Question: I am trying to create a loan calculator that uses commas to separate every third number. For example, $1,000,000.75.
Is there a way to display all of the input values like this, without compromising the actual calculation of numbers?
Right now, if a comma is entered in any of the inputs, than the calculated input (input that displays the calculation), throws an error (NaN). I am wondering if there is any way to do this using something such as PHP or JavaScript?
Here is a picture of a working example of my loan calculator:

Here is my full page code for the loan calculator:
'''
<!doctype html>
<html>
<head>
<style>
body {
font-family:arial,verdana,sans-serif;
}
img a {
border:none;
}
img {
border:none;
}
.bback {
text-align:center;
width:100%;
}
#image {
width:84px;
height:41px;
}
#stretchtable {
width:60%;
max-width:500px;
min-width:200px;
}
.fontwhite {
color:white;
background-color:black;
border:4px grey solid;
padding:5px;
text-align:left;
}
</style>
<meta charset="utf-8">
<title> ::: Loan Calculator</title>
</head>
<body bgcolor="#102540">
<script language="JavaScript">
<!--
function showpay() {
if ((document.calc.loan.value == null || document.calc.loan.value.length == 0) ||
(document.calc.months.value == null || document.calc.months.value.length == 0)
||
(document.calc.rate.value == null || document.calc.rate.value.length == 0))
{ document.calc.pay.value = "Incomplete data";
}
else
{
var princ = document.calc.loan.value;
princ = princ.replace(',','');
var myfloat = parseFloat(princ);
var term = document.calc.months.value;
term = term.replace(',','');
var myfloat1 = parseFloat(term);
var intr = document.calc.rate.value / 1200;
intr = intr.replace(',','');
var myfloat2 = parseFloat(intr);
document.calc.pay.value = (myfloat * myfloat2 / (1 - (Math.pow(1/(1 + myfloat2), myfloat1)))).toFixed(2)
}
// payment = principle * monthly interest/(1 - (1/(1+MonthlyInterest)*Months))
}
// -->
</script>
<script>
function trimDP(x, dp) {
x = parseFloat(x);
if (dp === 0)
return Math.floor(x).toString();
dp = Math.pow(10, dp || 2);
return (Math.floor((x) * dp) / dp).toString();
}
window.addEventListener('load', function () {
var nodes = document.querySelectorAll('.dp2'), i;
function press(e) {
var s = String.fromCharCode(e.keyCode);
if (s === '.')
if (this.value.indexOf('.') === -1)
return; // permit typing '.'
this.value = trimDP(this.value + s);
e.preventDefault();
};
function change() {
this.value = trimDP(this.value);
}
for (i = 0; i < nodes.length; ++i) {
nodes[i].addEventListener('keypress', press);
nodes[i].addEventListener('change', change);
}
});
</script>
<div class="bback">
<h1 style="color:white;font-size:16px;">G.B.M. Trailer Service Ltd. Loan Calculator</h1>
<a href="index.html">
<img src="images/backbutton.png" alt="Back Button" id="image" title="Back"></a><br /><br />
<center>
<div class="fontwhite" style="width:60%;">
The results of this loan payment calculator are for comparison purposes only.
They will be a close approximation of actual loan
repayments if available at the terms entered, from a financial institution. This
is being
provided for you to plan your next loan application. To use, enter values
for the
Loan Amount, Number of Months for Loan, and the Interest Rate (e.g.
7.25), and
click the Calculate button. Clicking the Reset button will clear entered
values.
</div>
</center>
</div>
<p>
<center>
<form name=calc method=POST>
<div style="color:white; font-weight:bold; border:4px grey outset; padding:0px; margin:0px;" id="stretchtable">
<table width="100%" border="1" style="border:1px outset grey">
<tr><th bgcolor="black" width=50%><font color=white>Description</font></th>
<th bgcolor="black" width=50%><font color=white>Data Entry</font></th></tr>
<tr><td bgcolor="black">Loan Amount</td><td bgcolor="black" align=center><input
type=text name=loan
size=10 class="dp2" onkeyup="format(this)"></td></tr>
<tr><td bgcolor="black">Loan Length in Months</td><td bgcolor="black"
align=center><input type=text
name=months size=10 onkeyup="format(this)"></td></tr>
<tr><td bgcolor="black">Interest Rate</td><td bgcolor="black" align=center><input
type=text name=rate
size=10 onkeyup="format(this)"></td></tr>
<tr><td bgcolor="black">Monthly Payment</td><td bgcolor="black"
align=center><em>Calculated</em> <input
type=text name=pay size=10 class="dp2" onkeyup="format(this)"></td></tr>
<tr><td bgcolor="black"align=center><input type=button onClick='showpay()'
value=Calculate></td><td bgcolor="black" align=center><input type=reset
value=Reset></td></tr>
</table>
</div>
</form>
<div style="width:60%;">
<font size=2 color=white>Enter only numeric values (no commas), using decimal points
where needed.<br>
Non-numeric values will cause errors.</font>
</center>
</div>
<p align="center"><font face="arial" size="-2">This free script provided by</font><br>
<font face="arial, helvetica" size="-2"><a href="http://javascriptkit.com">JavaScript
Kit</a></font></p>
</body>
</html>
'''
I am looking for a solution to my problem, as I am not experienced with this type of code. Suggestions may only get me so far.
Thank you for any help. All help is greatly appreciated.
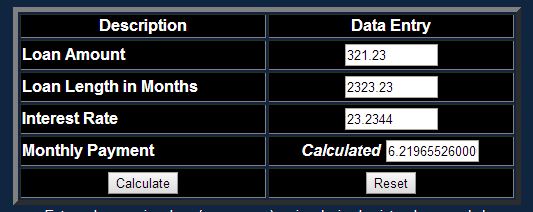
Answer: Replace this:
'var intr = document.calc.rate.value / 1200;'
with this
'var intr = (parseFloat(document.calc.rate.value) / 1200).toString()'
For the adding commas bit, replace this:
'document.calc.pay.value = (princ * intr / (1 - (Math.pow(1/(1 + intr), term)))).toFixed(2)'
with this
'document.calc.pay.value = (princ * intr / (1 - (Math.pow(1/(1 + intr), term)))).toFixed(2).toLocaleString()'
there are other ways to do it, but this seems like the fastest way without introducing more functions. JavaScript gives us toLocaleString which should be your most flexible option.